Field crop: maize
Growth stage: 2
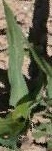
Species: maize